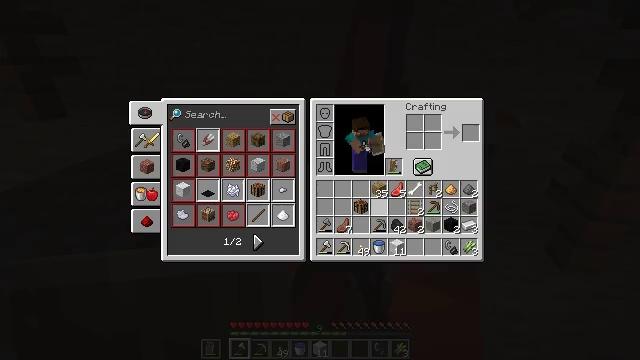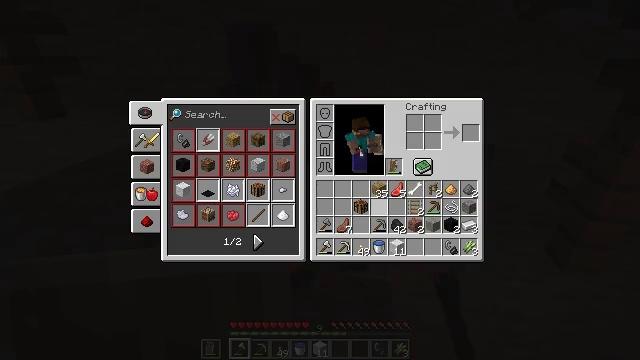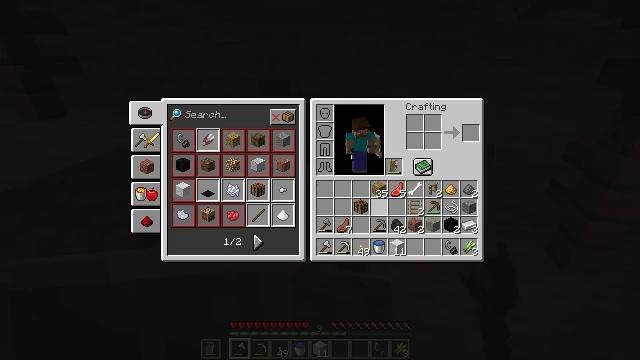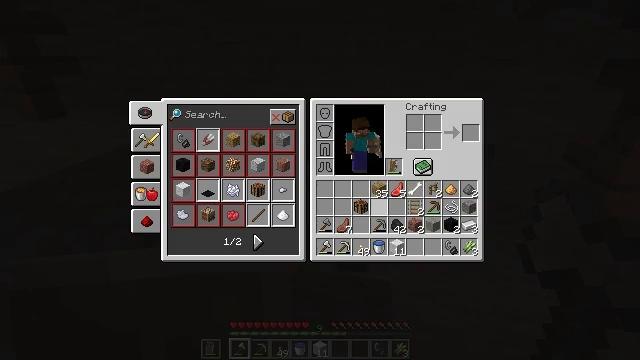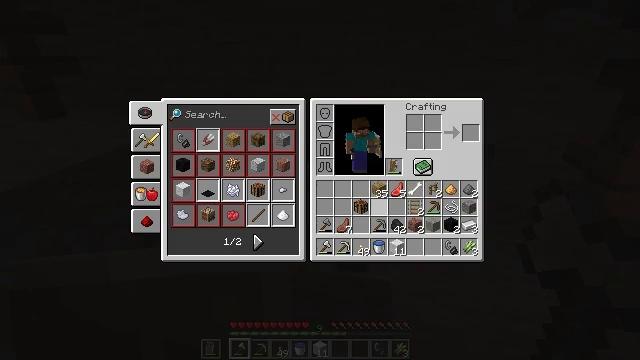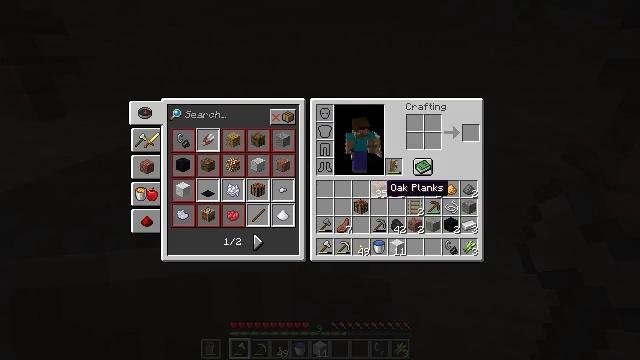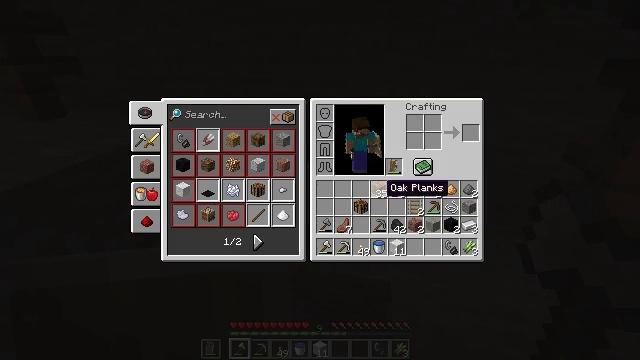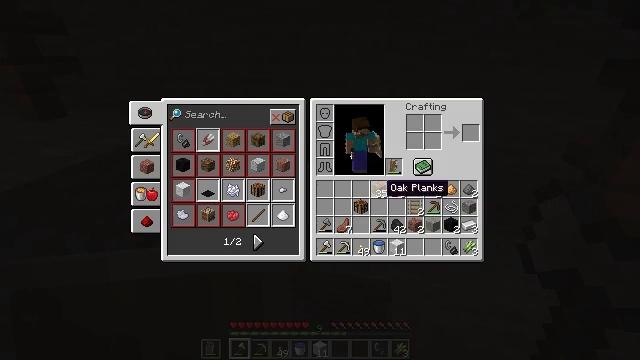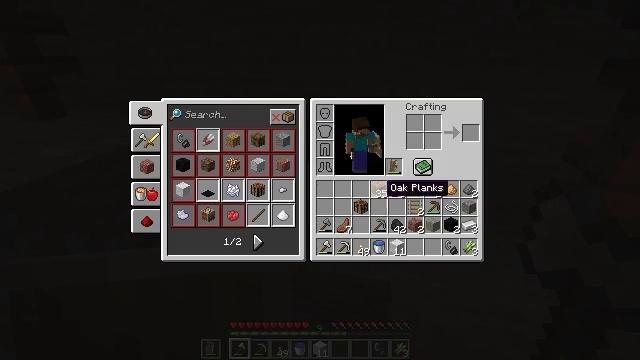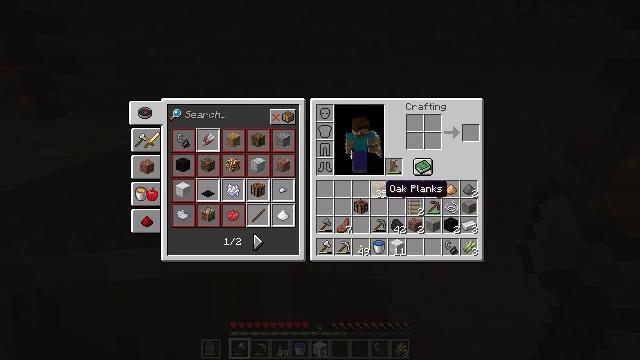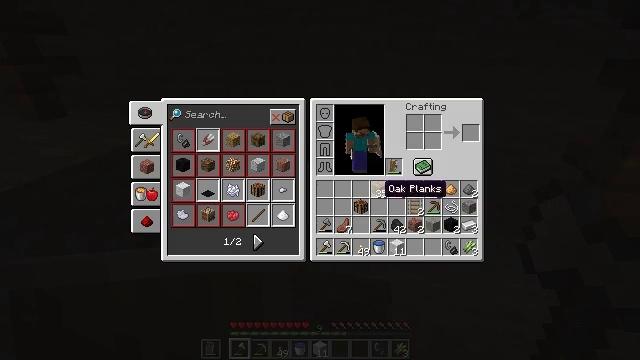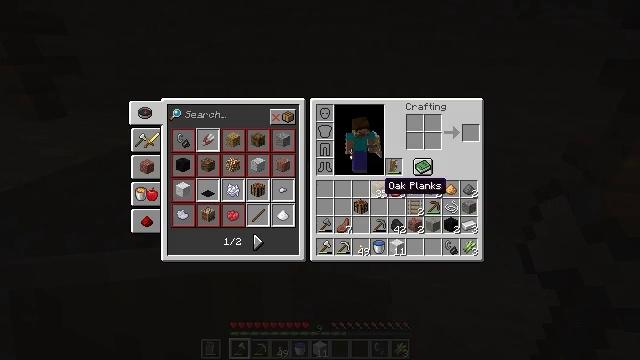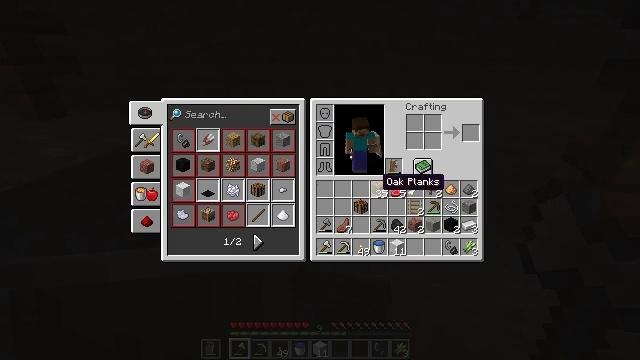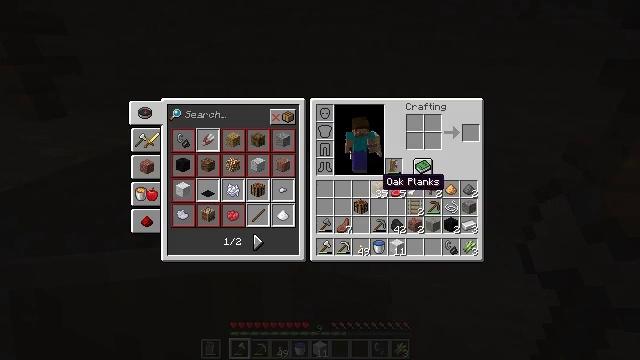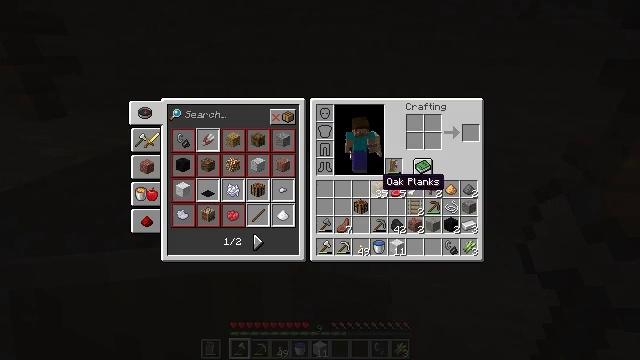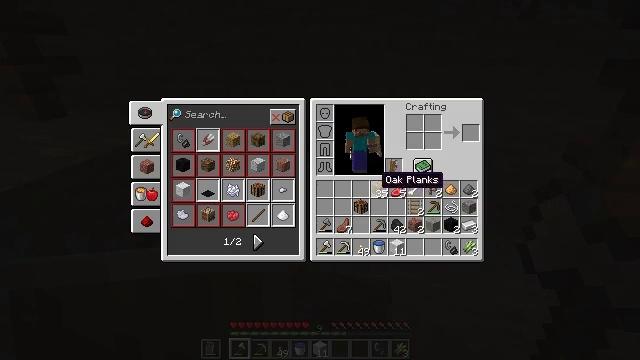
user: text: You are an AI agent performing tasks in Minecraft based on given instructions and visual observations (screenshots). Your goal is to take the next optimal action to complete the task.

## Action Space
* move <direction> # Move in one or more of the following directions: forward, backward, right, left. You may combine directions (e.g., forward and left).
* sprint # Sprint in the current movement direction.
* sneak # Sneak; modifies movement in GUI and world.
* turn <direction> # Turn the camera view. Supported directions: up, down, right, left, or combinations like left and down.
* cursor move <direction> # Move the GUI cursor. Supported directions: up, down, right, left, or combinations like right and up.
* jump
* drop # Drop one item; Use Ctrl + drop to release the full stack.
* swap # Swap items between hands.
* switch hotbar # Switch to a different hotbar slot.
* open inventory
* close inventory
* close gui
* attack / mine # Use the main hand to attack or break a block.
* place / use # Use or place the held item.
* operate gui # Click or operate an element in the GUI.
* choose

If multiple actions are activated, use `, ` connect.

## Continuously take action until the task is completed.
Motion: motion action
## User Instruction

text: Drop a rail.
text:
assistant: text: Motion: sprint, open gui
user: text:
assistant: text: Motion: sprint
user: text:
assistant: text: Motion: sprint
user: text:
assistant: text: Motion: sprint
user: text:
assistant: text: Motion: sprint
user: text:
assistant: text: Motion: sprint
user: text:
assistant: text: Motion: sprint
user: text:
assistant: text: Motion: sprint
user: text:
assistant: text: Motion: sprint
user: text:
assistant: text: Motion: sprint
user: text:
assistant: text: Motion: sprint
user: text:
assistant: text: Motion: sprint
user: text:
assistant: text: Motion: sprint
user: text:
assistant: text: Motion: sprint
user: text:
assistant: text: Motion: sprint
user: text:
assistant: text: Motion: sprint
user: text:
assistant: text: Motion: sprint
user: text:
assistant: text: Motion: sprint, cursor move down
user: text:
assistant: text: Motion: sprint, cursor move right and down
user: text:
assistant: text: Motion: sprint
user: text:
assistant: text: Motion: sprint, cursor move right
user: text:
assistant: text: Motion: sprint
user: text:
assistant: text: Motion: sprint
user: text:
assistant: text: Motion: sprint
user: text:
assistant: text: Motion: sprint
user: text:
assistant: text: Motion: sprint
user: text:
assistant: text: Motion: sprint
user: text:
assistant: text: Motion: sprint
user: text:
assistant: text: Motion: sprint
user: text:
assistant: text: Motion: sprint